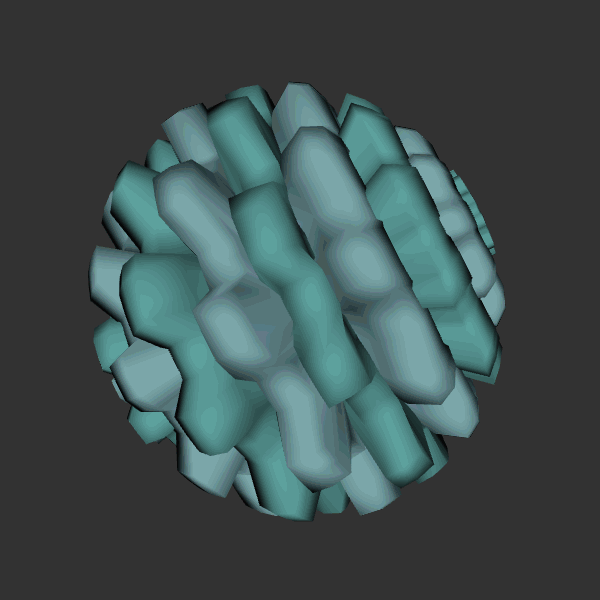
Background: dark